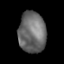
Tissue: lung
Cell type: Others
Senescence score: 0.2197
Nuclear area (px): 1092
Mean DAPI intensity: 107.393